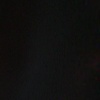
Label: space